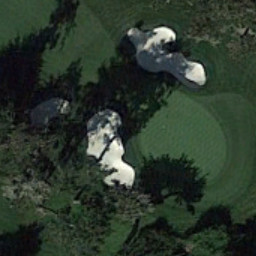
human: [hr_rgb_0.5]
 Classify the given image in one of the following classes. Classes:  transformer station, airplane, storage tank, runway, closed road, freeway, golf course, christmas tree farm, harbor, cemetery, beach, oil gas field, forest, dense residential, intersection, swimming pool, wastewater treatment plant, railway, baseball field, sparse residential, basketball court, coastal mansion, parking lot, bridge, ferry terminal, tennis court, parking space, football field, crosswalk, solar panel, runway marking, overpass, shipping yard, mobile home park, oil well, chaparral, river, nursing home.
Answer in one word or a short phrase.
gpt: golf course